Field crop: maize
Growth stage: 2
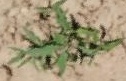
Species: atriplex